Current action and preconditions to check: path_clear

Your task: For each precondition in the list above, predict whether it will hold at this action.

Consider the current scene as observed from the mobile robot's camera, and analyze the predicted future states of all dynamic agents (e.g., people, animals, vehicles, or any moving entities) within the NEXT SECOND.

IMPORTANT: Only answer "very likely" if you are absolutely certain—based on strong, clear evidence—that a dynamic agent will violate the precondition in the predicted future state. Do NOT answer "very likely" for unlikely, ambiguous, or low-probability risks.

Ask yourself for each precondition: Is there a high probability, with clear and convincing evidence, that the predicted future states of any dynamic agent will interfere with the predicted future state of the currently executing action within the NEXT SECOND, causing that precondition to fail?

Assess the risk level based on these predictions. Use "likely" or "very likely" if motions create a clear risk of interference.

Use "neutral" or "improbable" if agents are nearby but their predicted paths are clearly diverging or non-conflicting.

Failure Risk Categories: "very improbable", "improbable", "neutral", "likely", "very likely"

Answer Format: Output ONLY the probability_of_failure value from these categories: "very improbable", "improbable", "neutral", "likely", "very likely"

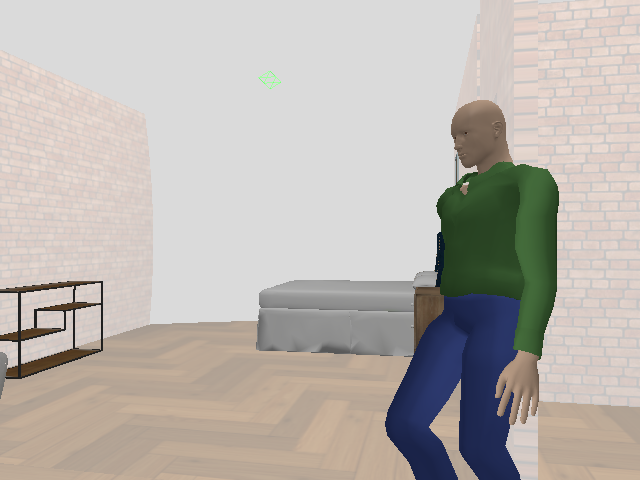

Answer: very likely